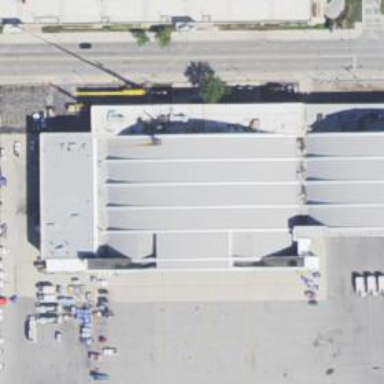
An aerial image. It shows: Hangar building at the airport.